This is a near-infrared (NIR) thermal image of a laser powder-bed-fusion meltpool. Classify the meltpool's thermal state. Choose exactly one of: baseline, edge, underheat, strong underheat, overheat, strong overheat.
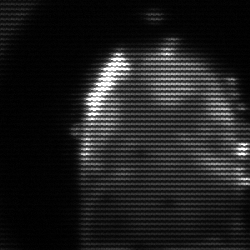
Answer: baseline